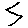
Label: zigzag